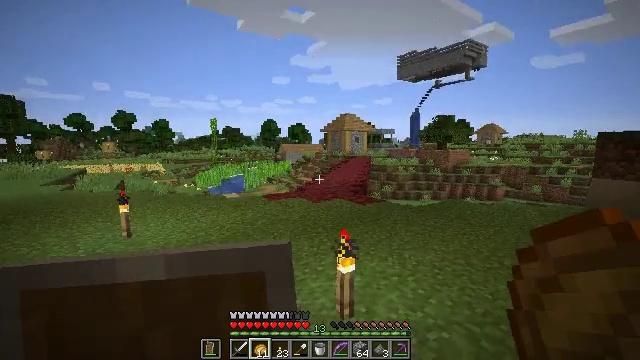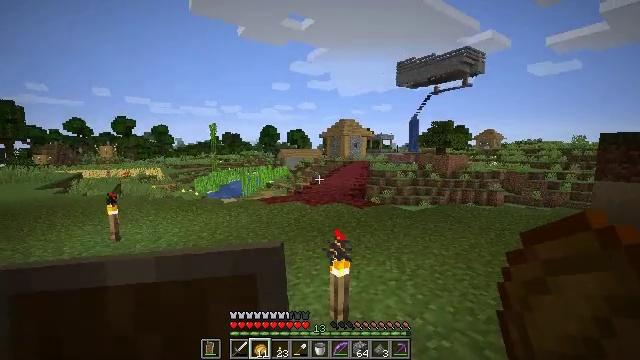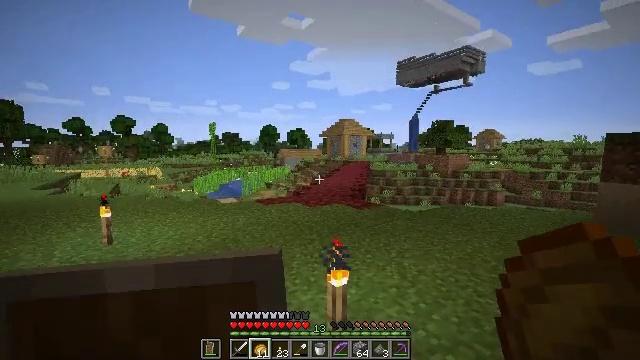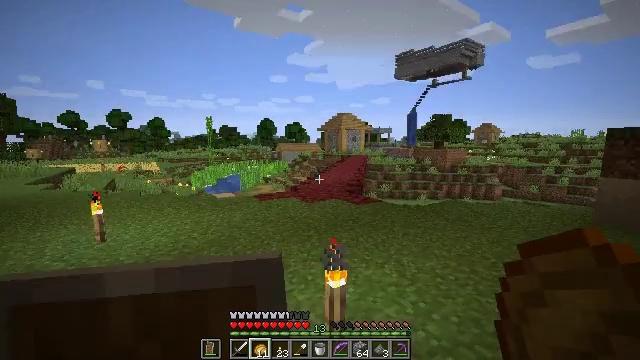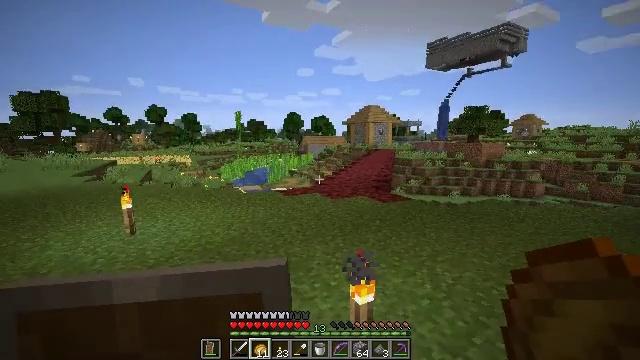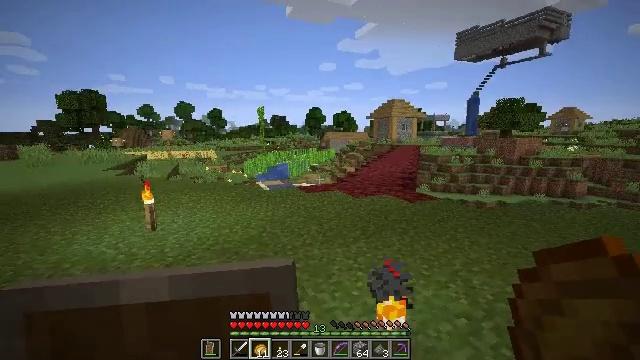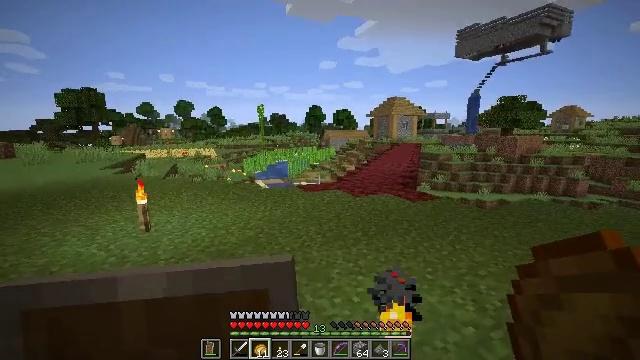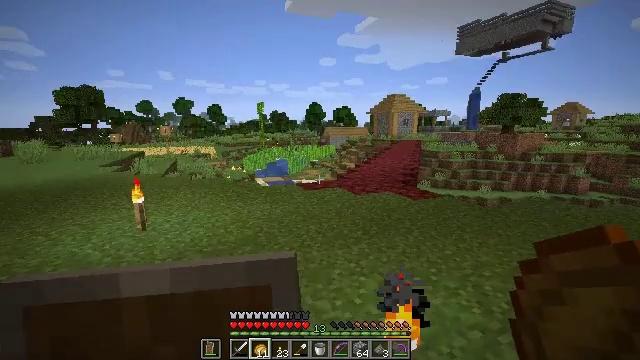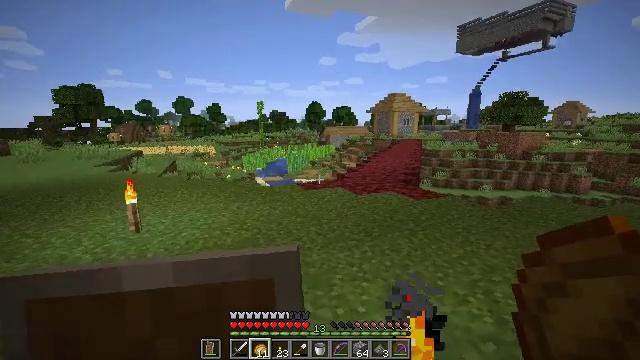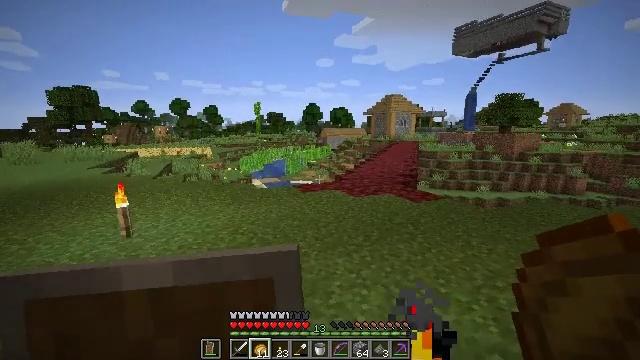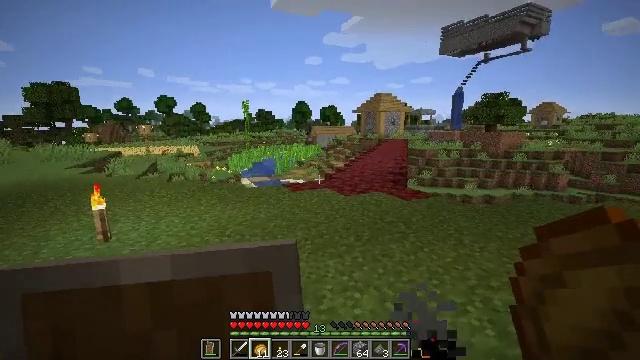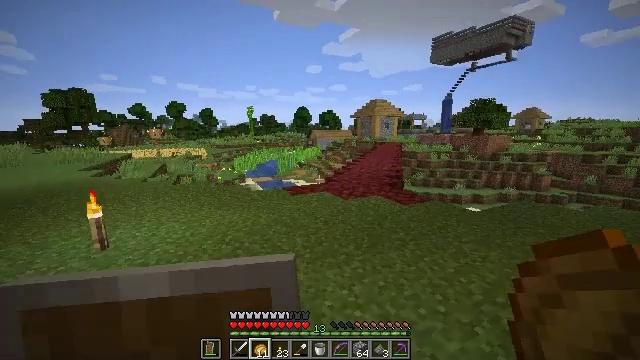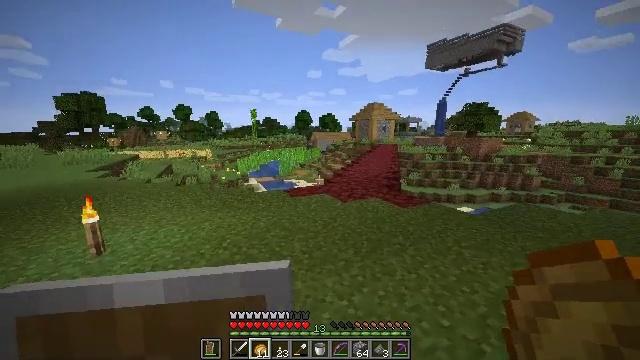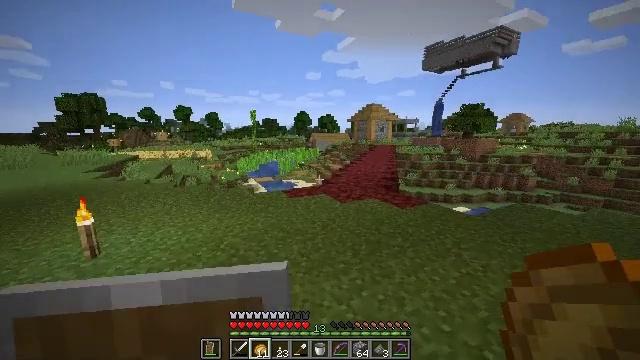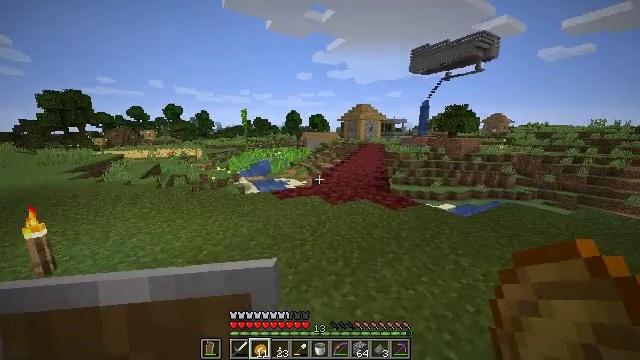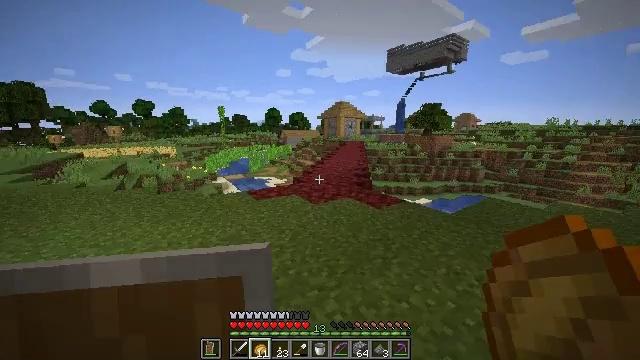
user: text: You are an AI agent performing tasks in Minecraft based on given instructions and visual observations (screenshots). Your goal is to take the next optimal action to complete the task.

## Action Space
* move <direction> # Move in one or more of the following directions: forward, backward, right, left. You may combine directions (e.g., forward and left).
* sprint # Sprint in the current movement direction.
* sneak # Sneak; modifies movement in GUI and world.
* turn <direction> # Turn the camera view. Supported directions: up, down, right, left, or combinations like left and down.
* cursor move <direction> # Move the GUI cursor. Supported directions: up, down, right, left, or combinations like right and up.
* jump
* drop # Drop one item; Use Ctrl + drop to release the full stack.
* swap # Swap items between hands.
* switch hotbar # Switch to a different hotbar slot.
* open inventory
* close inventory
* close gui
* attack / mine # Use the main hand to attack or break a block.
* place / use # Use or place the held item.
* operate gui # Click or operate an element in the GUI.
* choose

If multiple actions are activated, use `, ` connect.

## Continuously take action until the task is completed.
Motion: motion action
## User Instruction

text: Use string and sticks to craft a bow.
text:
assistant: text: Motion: move forward, turn up
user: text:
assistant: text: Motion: move forward
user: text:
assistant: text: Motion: move forward, turn down
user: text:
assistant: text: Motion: move forward, turn left and down
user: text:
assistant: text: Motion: move forward, turn left and down
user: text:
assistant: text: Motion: no_op
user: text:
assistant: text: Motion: move forward
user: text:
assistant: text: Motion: move forward
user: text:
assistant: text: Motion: no_op
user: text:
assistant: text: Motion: move forward, turn right
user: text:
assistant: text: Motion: move forward
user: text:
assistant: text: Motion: move forward
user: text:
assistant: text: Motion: move forward
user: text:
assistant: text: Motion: move forward, turn right
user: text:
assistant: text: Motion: move forward, turn right and down
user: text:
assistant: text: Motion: move forward, turn right
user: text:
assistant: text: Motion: move forward, turn right
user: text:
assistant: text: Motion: move forward, turn right
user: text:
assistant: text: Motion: move forward
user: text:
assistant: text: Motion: move forward
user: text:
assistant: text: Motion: move forward
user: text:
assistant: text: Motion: move forward
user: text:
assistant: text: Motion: move forward
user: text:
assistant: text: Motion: move forward
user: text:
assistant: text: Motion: move forward, turn left
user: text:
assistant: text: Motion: move forward, turn left
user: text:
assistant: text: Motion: move forward
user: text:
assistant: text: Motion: move forward
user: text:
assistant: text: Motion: move forward
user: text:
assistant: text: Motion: move forward